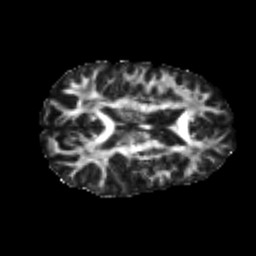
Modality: FA
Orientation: axial
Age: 24
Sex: male
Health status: healthy
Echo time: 0.074 s